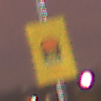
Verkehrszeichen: FahrzeugeMitWassergefaehrdenderLadungOhnePfeilsymbol
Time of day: SunriseSunset
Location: Outdoor (Urban)
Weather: PartlyCloudy
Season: NotSpecified
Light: Artificial